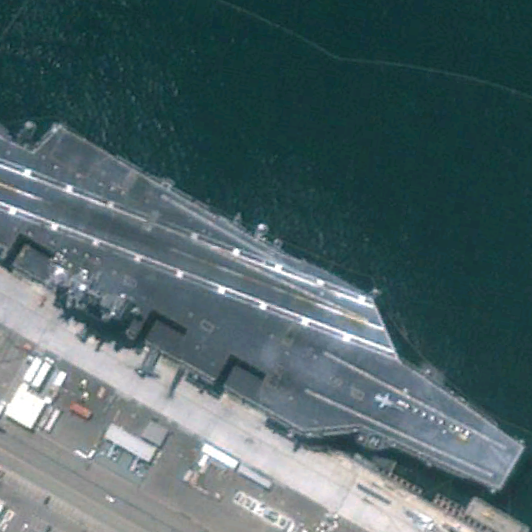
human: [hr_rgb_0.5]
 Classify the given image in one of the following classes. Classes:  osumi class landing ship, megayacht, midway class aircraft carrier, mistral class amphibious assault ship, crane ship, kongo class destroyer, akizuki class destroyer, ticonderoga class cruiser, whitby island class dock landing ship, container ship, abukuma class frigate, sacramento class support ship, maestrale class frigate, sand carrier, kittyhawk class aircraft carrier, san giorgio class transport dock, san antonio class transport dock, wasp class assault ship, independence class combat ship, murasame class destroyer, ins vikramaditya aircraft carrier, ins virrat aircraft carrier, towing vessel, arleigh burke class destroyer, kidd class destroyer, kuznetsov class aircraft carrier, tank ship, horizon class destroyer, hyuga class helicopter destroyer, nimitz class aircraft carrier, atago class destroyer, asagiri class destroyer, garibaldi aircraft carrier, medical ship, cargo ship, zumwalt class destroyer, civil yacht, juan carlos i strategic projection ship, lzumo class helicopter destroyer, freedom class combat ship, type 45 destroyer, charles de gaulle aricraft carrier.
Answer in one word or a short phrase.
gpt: Nimitz class aircraft carrier